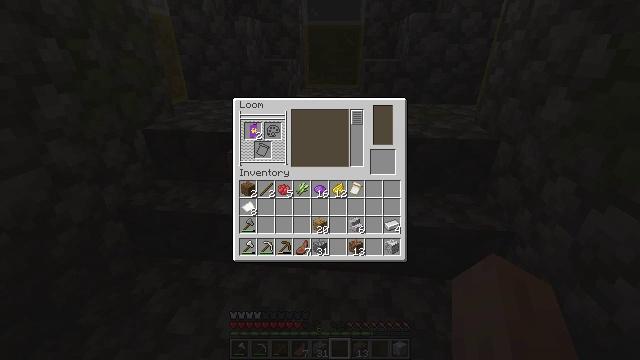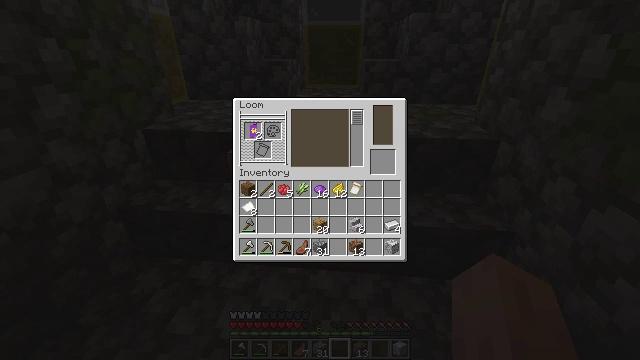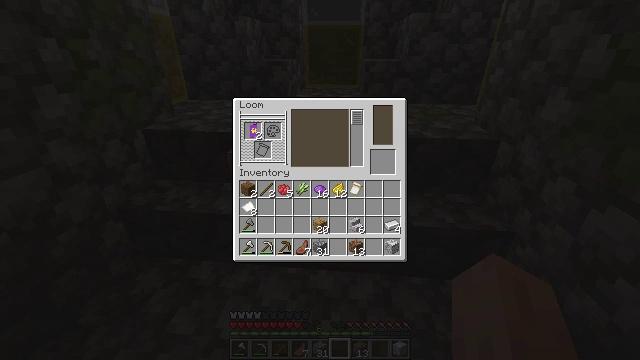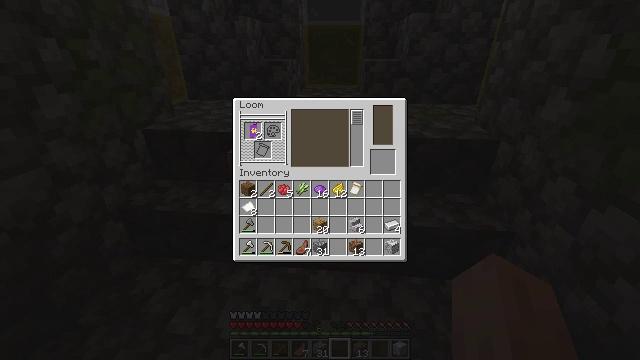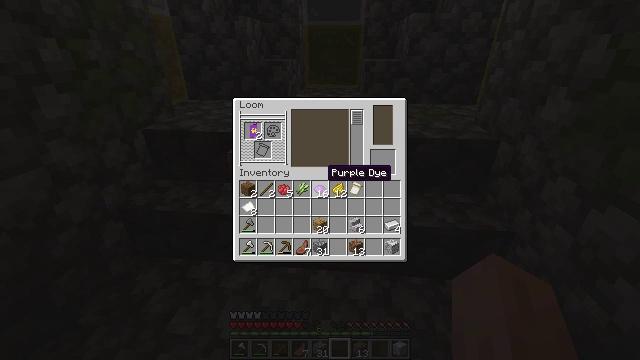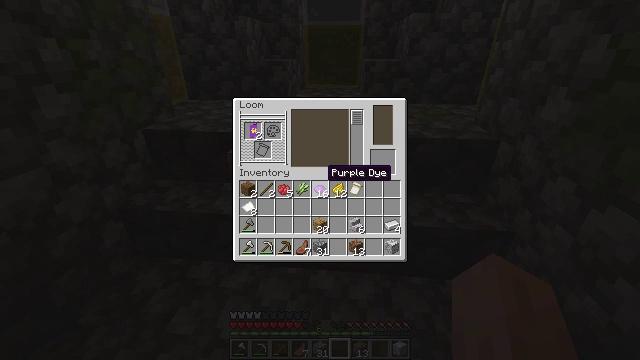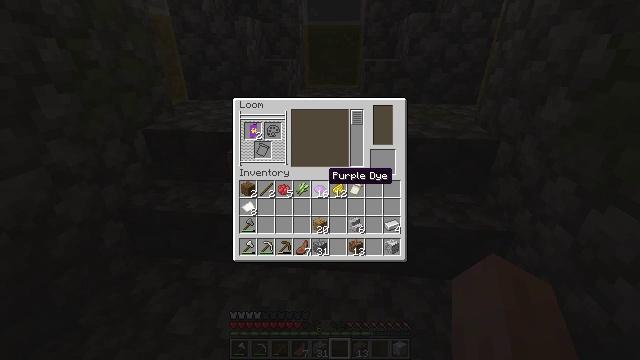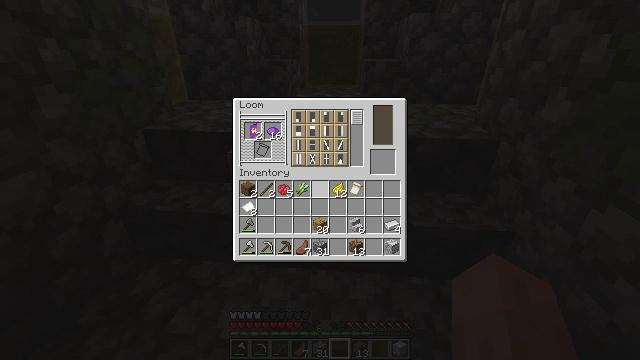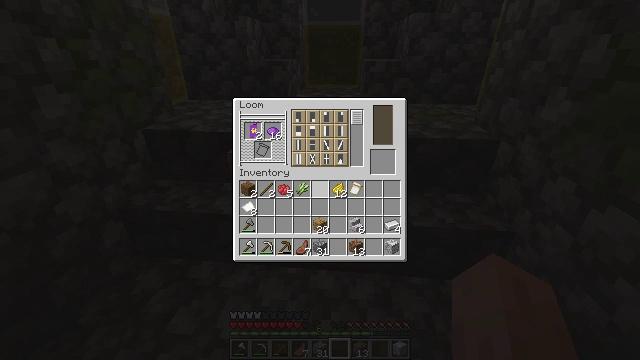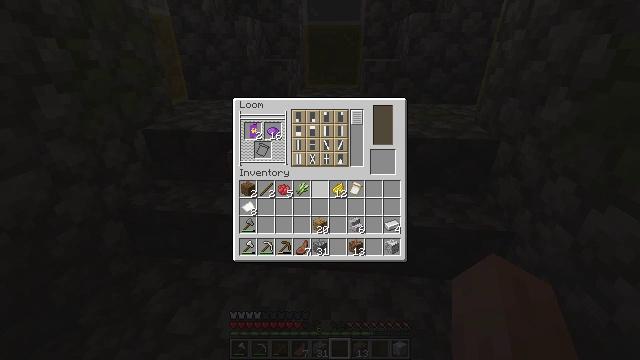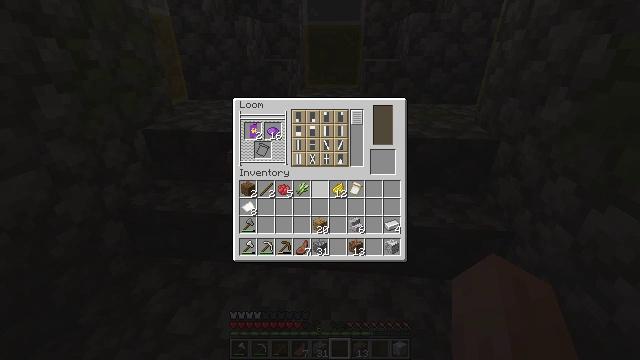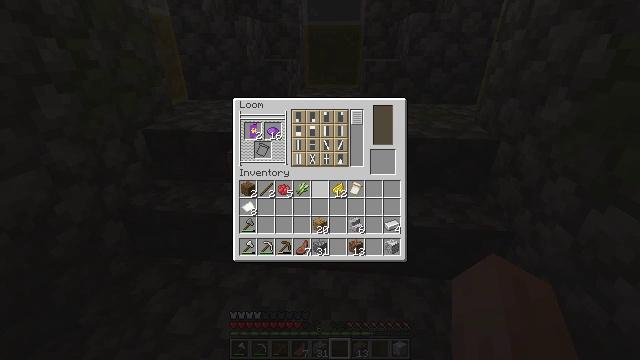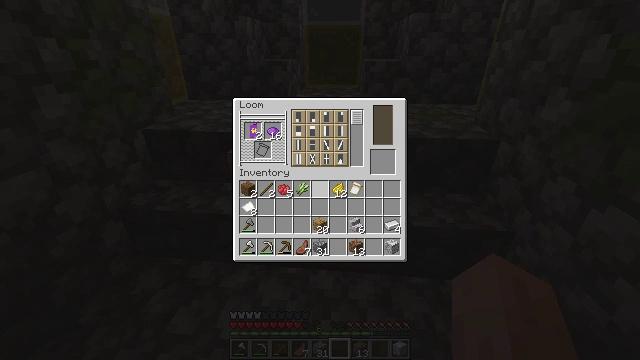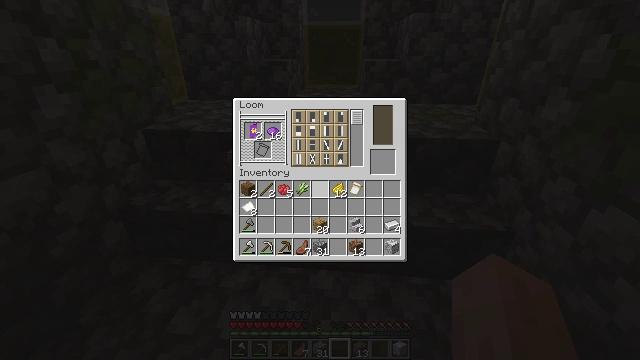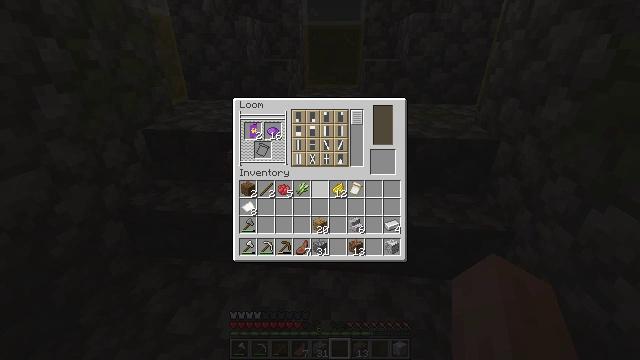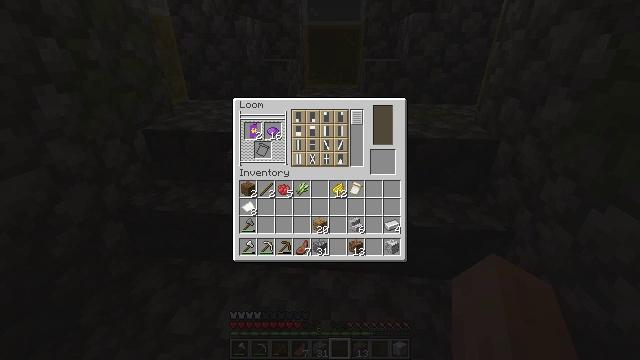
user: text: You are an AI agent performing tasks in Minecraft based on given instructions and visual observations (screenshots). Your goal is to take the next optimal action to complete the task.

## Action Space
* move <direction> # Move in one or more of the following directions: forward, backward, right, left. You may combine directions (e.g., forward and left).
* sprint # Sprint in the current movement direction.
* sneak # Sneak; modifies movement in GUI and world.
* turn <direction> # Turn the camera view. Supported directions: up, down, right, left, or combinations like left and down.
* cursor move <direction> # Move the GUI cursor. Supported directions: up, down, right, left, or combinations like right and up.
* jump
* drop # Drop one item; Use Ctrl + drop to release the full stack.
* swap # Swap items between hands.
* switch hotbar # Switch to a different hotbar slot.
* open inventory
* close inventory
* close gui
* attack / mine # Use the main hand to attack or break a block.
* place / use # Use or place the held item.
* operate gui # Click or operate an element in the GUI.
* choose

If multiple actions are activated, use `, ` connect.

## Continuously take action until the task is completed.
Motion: motion action
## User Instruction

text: Gather the loom into your inventory.
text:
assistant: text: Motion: sneak, cursor move right
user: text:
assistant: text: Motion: sneak
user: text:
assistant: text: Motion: sneak
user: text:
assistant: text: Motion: sneak
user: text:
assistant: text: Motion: sneak
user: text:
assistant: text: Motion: sneak
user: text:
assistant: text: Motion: sneak, operate gui
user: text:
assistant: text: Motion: sneak, operate gui
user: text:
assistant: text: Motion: sneak, operate gui
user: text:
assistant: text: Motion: sneak
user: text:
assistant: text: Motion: sneak
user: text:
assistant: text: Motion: sneak
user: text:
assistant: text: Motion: sneak
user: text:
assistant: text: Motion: no_op
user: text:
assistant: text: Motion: no_op
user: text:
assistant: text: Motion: cursor move up
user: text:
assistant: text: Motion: no_op
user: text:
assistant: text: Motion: no_op
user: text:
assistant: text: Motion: no_op
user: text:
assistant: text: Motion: no_op
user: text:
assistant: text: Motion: no_op
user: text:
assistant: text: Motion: no_op
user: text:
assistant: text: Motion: cursor move left
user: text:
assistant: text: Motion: no_op
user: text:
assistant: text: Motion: no_op
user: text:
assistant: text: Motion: operate gui
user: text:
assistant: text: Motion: operate gui
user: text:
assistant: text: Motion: operate gui
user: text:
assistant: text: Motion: no_op
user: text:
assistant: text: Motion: cursor move right